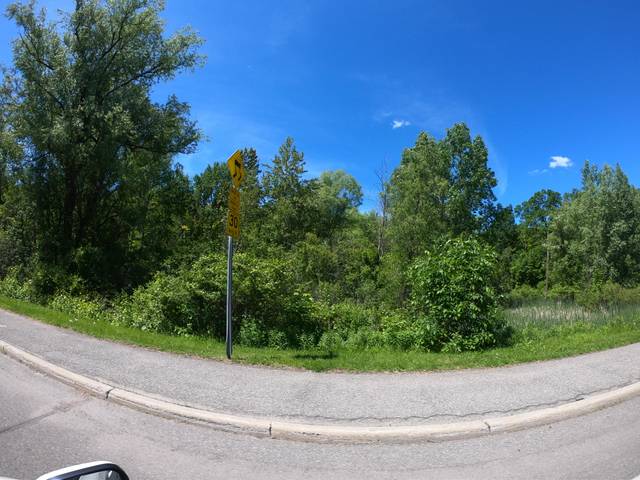
Region: Canada
Coordinates: 45.358, -75.673